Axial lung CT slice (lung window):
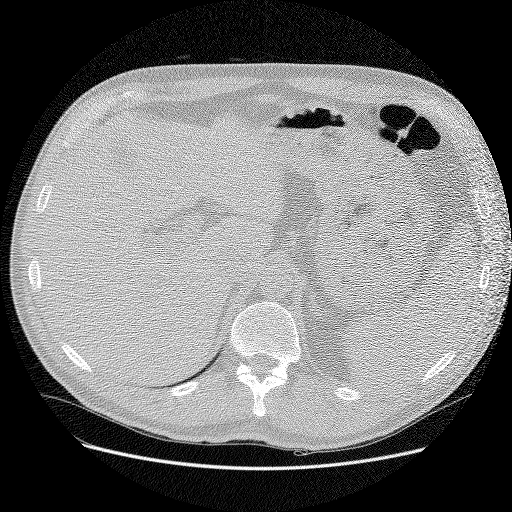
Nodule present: no